RGB frame:
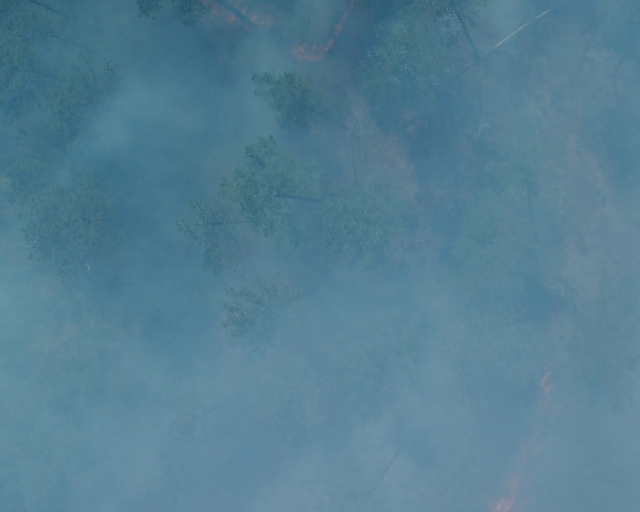
Thermal frame:
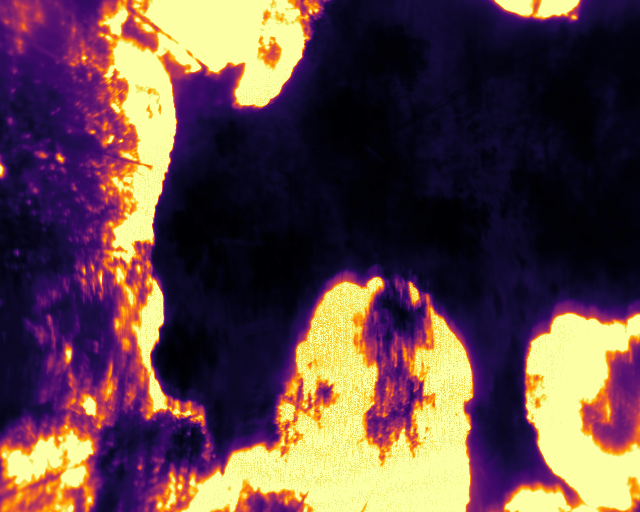
Captured: 2026-02-26 02:31:39
Pixels at or above 80 °C: 122809 (fraction of frame: 0.3748)